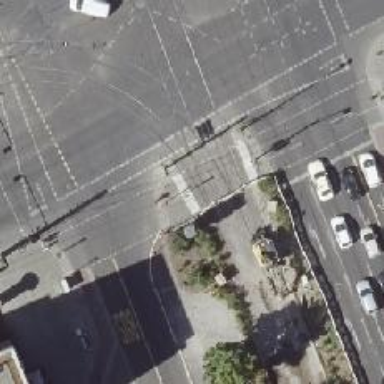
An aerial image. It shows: Traffic island located on footway.